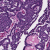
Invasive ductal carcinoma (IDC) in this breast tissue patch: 1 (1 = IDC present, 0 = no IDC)